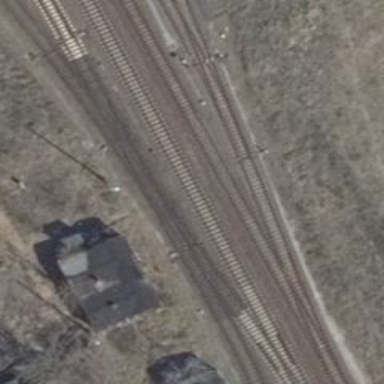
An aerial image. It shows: Railway switch.